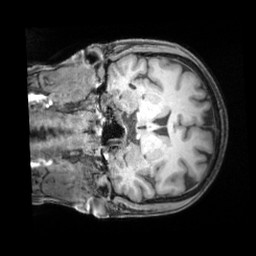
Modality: T1w
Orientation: coronal
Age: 62
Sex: female
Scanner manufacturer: siemens
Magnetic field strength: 3 T
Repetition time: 1.97 s
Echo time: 0.00206 s